Interaction volume radius: 5 \u00c5
Interaction volume height: 15 \u00c5
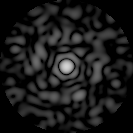
Disorder parameter: 0.8532